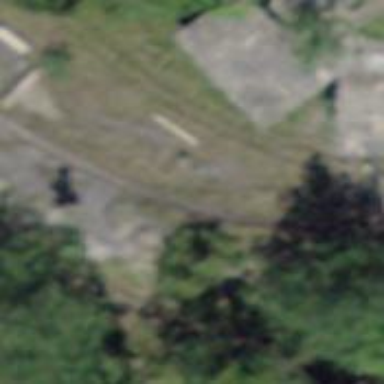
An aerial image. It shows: Disused railway.